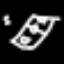
Label: square